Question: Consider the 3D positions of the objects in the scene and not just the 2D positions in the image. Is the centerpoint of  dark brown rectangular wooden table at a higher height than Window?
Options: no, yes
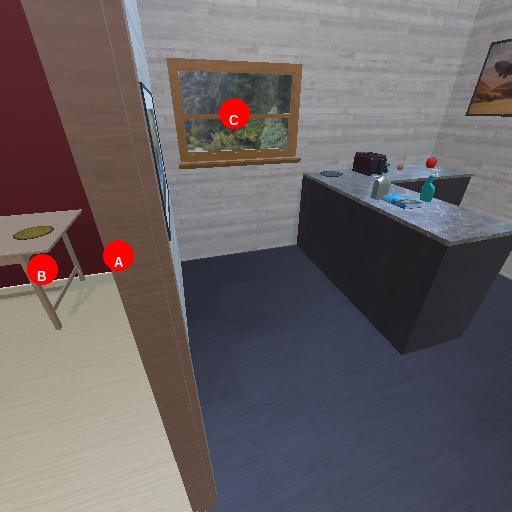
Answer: no